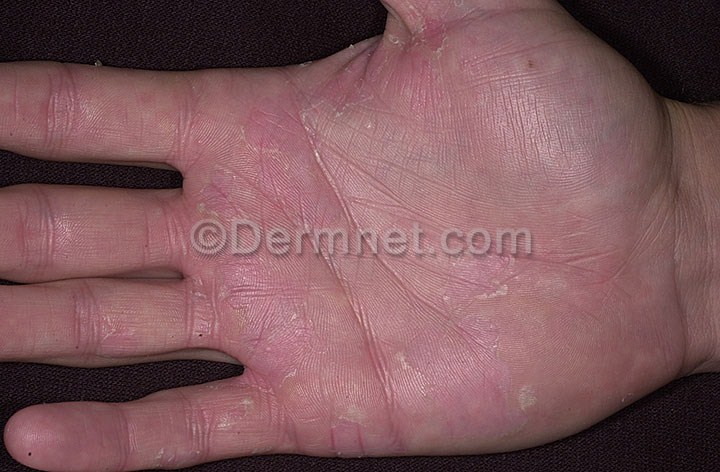
Disease: Eczema Photos